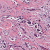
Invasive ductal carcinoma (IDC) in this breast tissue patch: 1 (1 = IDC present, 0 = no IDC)